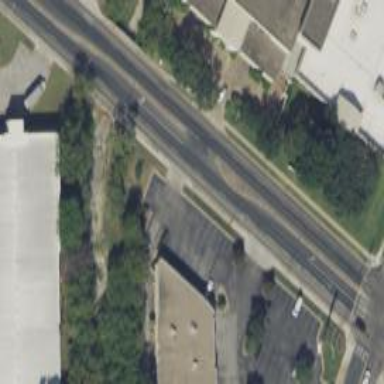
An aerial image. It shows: Secondary road with asphalt surface.